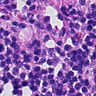
Metastatic tissue present: no